Field crop: maize
Growth stage: 1
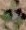
Species: chenopodium